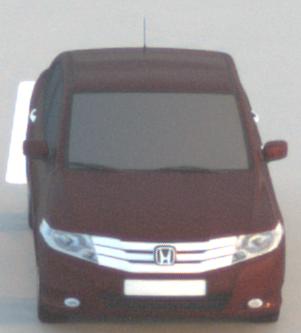
Make: Honda
Model: City
Detailed model: Gen. 6
Model produced from: 2008
Model produced until: 2013
Doors: 4
Color: red
Road condition: dry road
Daytime: sunrise or sunset
Contrast: low contrast